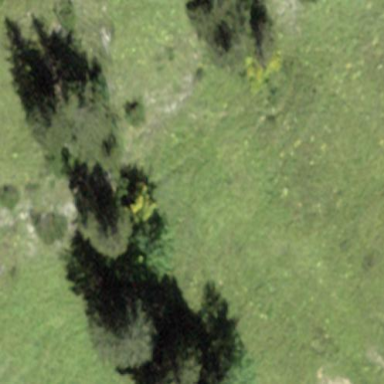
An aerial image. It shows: Area covered in scrub vegetation.